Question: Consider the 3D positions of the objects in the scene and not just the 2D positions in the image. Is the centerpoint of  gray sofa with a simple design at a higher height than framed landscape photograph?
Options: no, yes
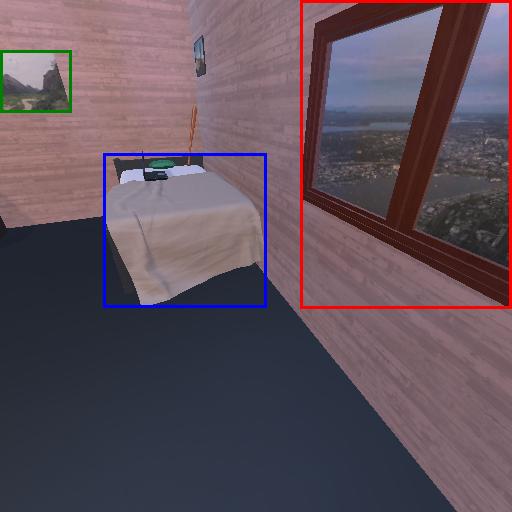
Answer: no